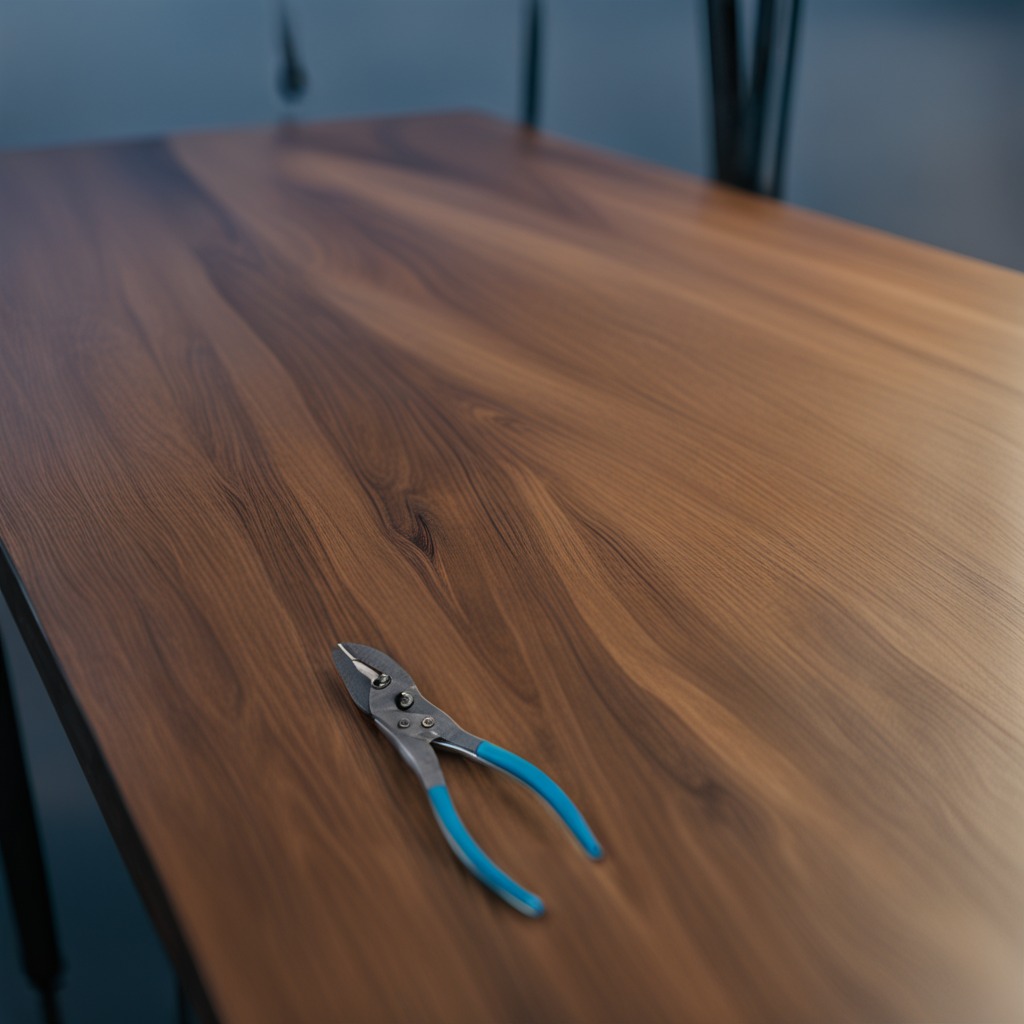
A plier is lying on the table.